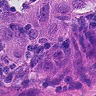
Metastatic tissue present: yes